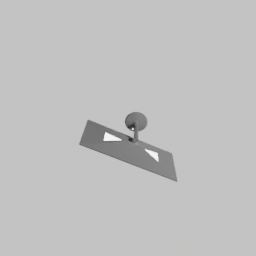
Label: electronics